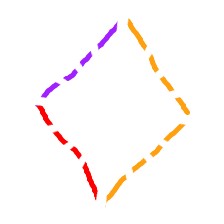
Shape: rhombus